Question: <URL>
This error shows when I'm trying to select the column 'ps_retourintervention' and put it in a pandas dataframe .
This code works when selecting other columns from the same table in the database.
This query works also when I execute it in SQL developer here is it's result.

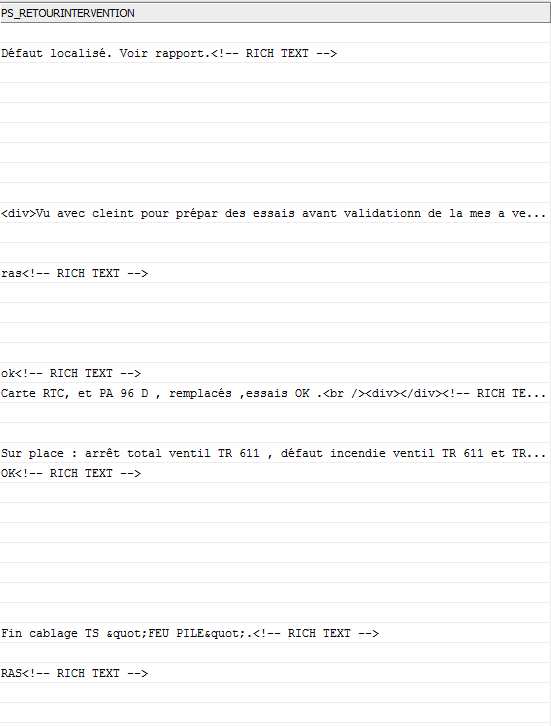
Answer: This is a limitation of versions of cx_Oracle 5 and earlier. The new version (cx_Oracle 6) doesn't have this limitation. You can upgrade using this command:
'''
python -m pip install cx_Oracle --upgrade
'''